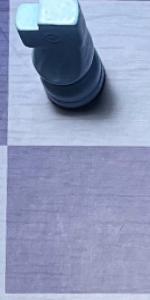
Label: Empty